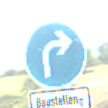
Verkehrszeichen: VorgeschriebeneFahrtrichtungRechts
Zusatzzeichen unten: SonstigeFahrzeugePersonengruppenFrei1
Umgebung: Outdoor, Nature
Tageszeit: MorningAfternoon
Wetter: PartlyCloudy
Licht: Natural
Jahreszeit: NotSpecified
Kontrast: HighContrast